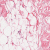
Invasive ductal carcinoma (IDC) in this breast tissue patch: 0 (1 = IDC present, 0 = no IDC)